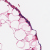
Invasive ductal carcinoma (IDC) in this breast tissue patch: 0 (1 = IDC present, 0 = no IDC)